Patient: sex M, age 17
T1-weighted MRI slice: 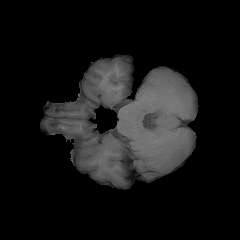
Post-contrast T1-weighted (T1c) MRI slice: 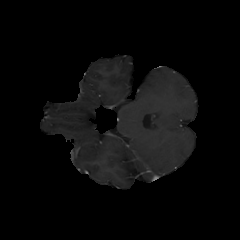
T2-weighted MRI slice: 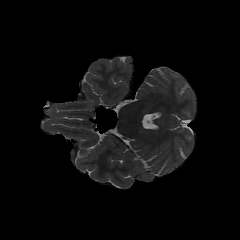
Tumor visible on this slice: no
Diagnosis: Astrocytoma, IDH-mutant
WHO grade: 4